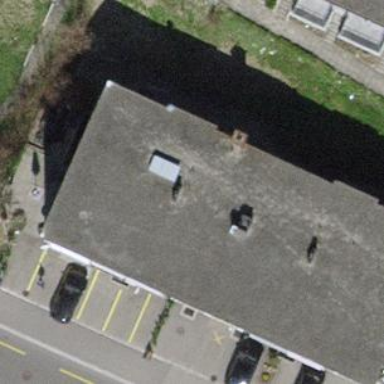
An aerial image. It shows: Restaurant.